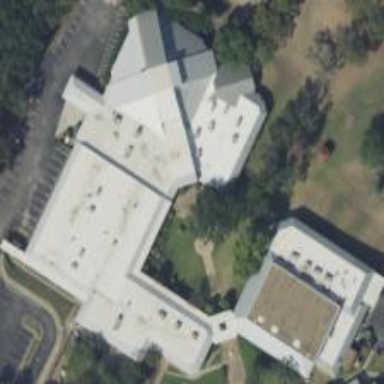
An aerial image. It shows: Building that serves as educational institution office.